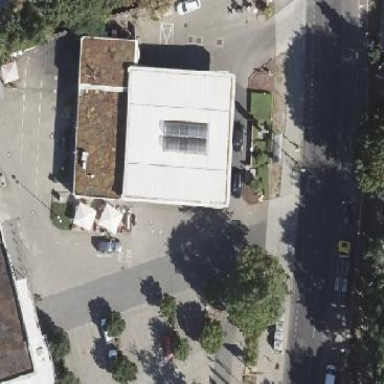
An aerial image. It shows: View of roof of building.